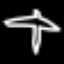
Label: airplane